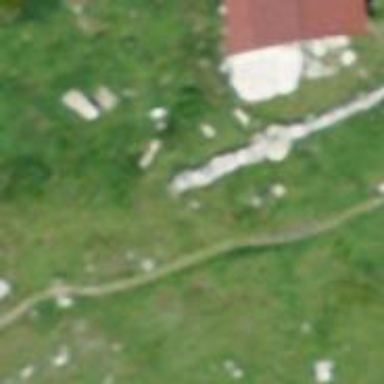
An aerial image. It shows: Wall made of dry stone.